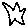
Label: star